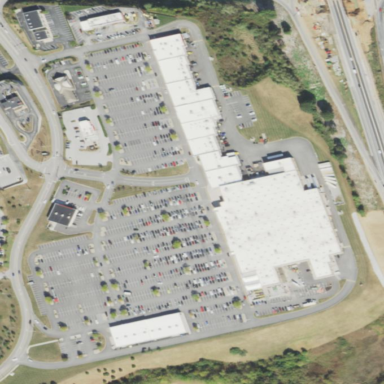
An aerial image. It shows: Retail area.